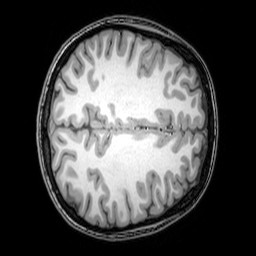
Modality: T1w
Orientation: axial
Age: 22
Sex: female
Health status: healthy
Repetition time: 0.081 s
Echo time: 0.037 s